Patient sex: M
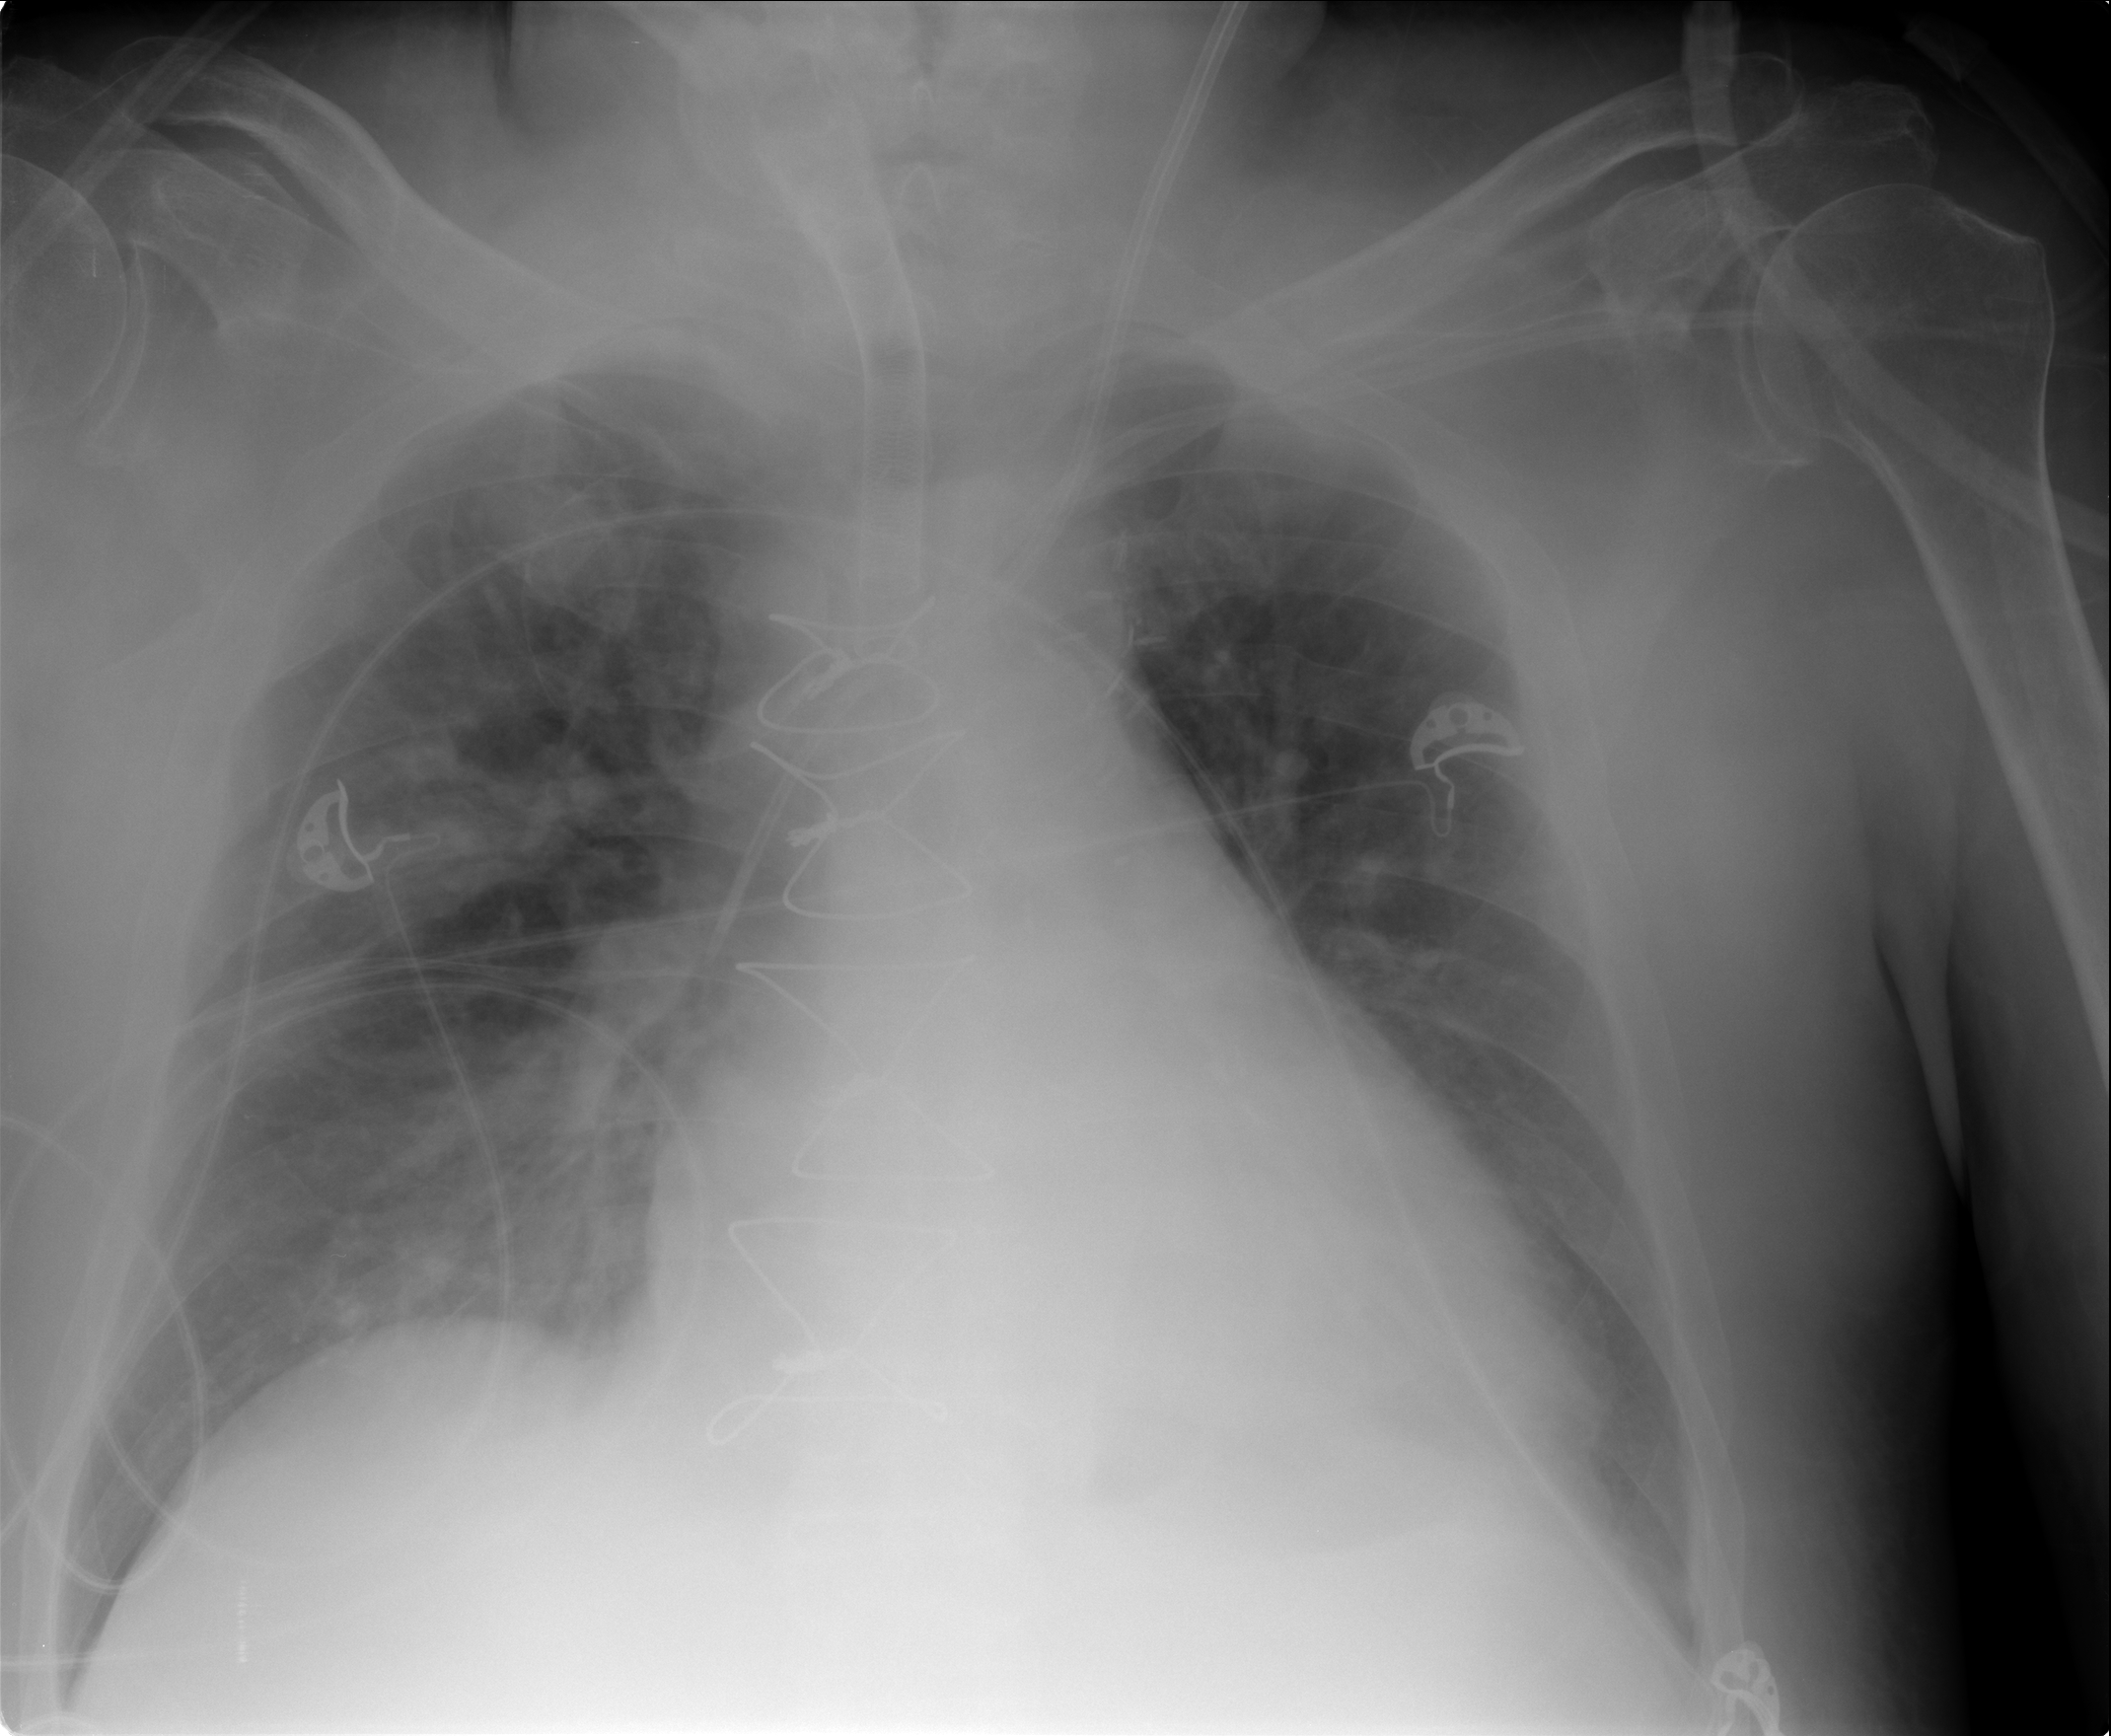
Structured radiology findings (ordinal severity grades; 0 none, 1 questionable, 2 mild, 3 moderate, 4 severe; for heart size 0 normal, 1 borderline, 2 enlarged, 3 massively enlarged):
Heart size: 3
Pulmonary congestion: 3
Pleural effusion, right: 0
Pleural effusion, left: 0
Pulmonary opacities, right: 2
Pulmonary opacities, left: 2
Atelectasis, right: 2
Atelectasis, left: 2